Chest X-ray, PA view. Patient: 36 years old, sex F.
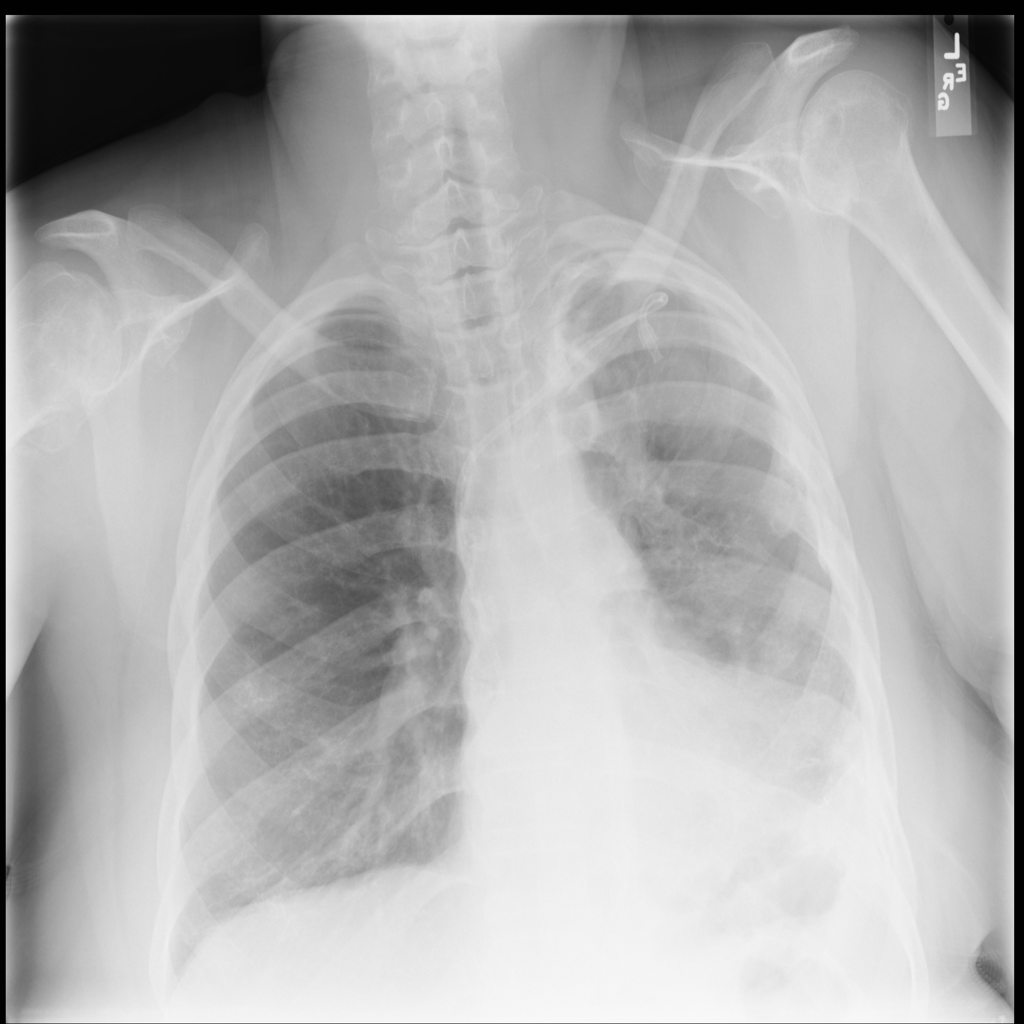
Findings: No Finding